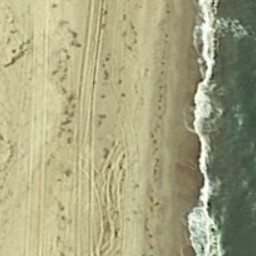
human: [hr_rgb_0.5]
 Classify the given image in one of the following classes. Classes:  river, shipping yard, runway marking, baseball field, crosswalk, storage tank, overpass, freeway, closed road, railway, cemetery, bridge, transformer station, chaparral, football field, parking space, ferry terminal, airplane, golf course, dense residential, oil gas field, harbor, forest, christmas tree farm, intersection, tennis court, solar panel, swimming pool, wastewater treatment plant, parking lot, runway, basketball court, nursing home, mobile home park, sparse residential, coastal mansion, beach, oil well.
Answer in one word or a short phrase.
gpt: beach